Field crop: tomato
Growth stage: 1
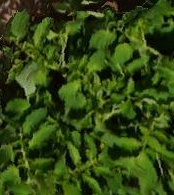
Species: tomato